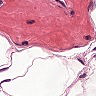
Metastatic tissue present: no